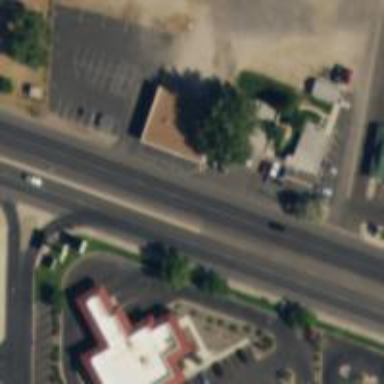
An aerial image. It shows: Asphalt trunk highway with separate sidewalks.